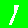
Digit: 1